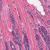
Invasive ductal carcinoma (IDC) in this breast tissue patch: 1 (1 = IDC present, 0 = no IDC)